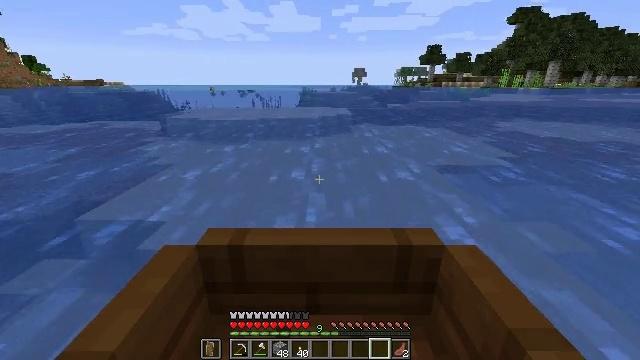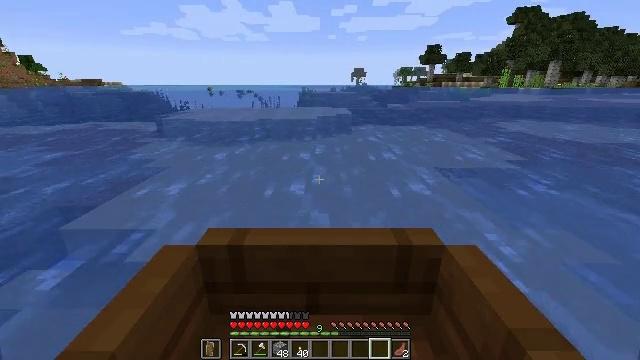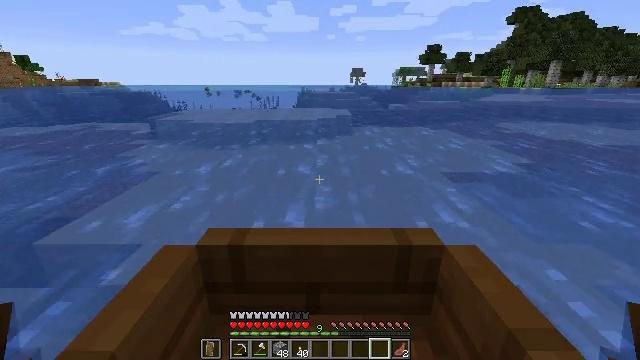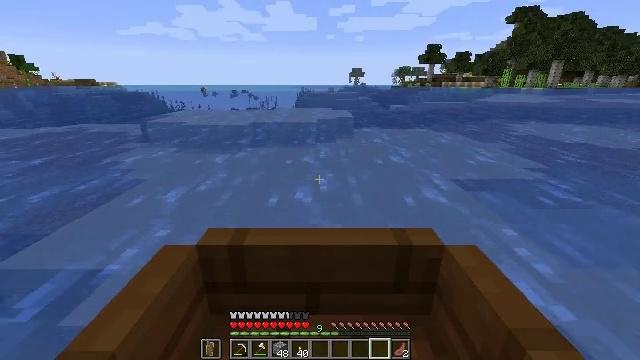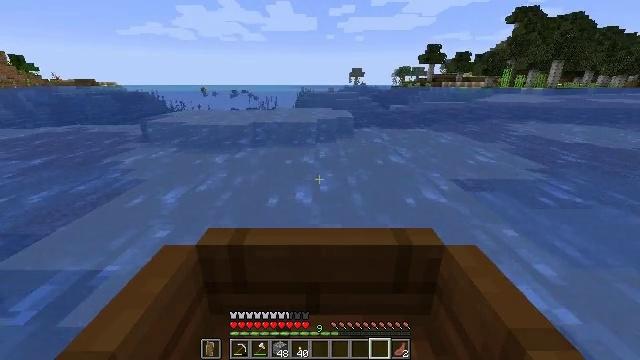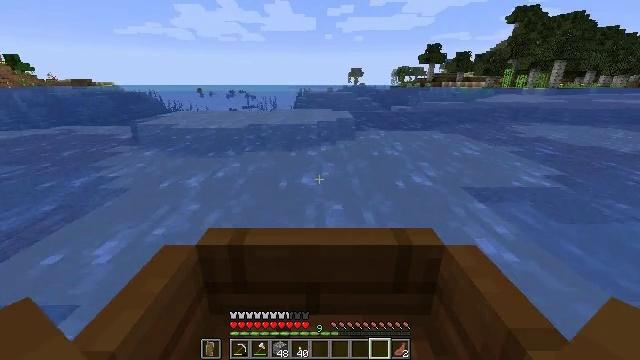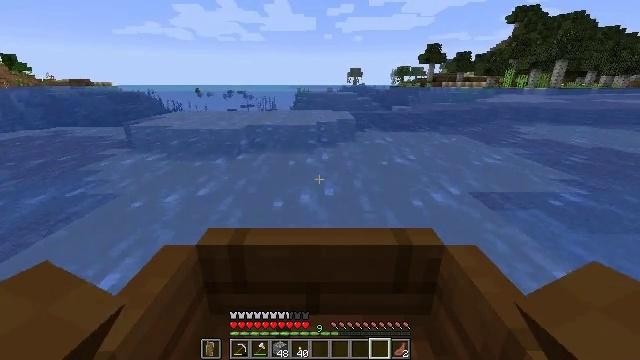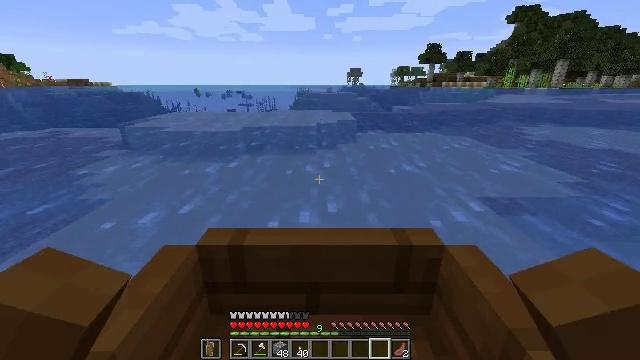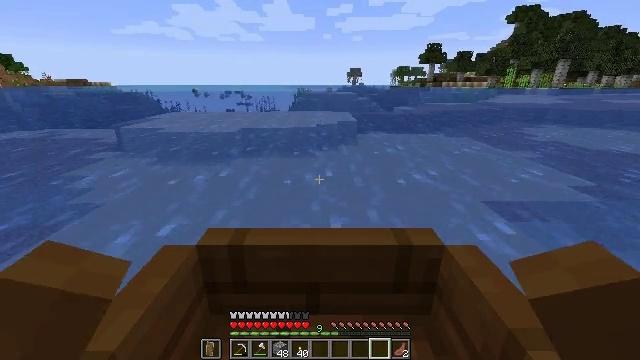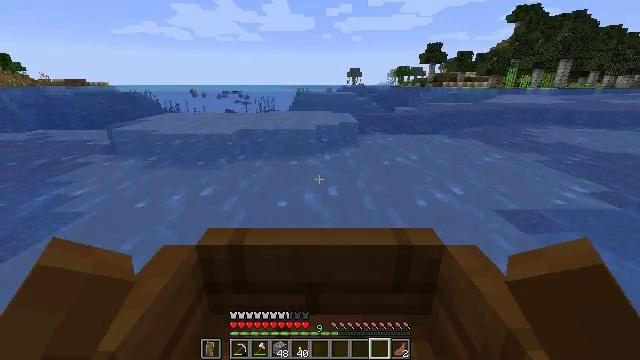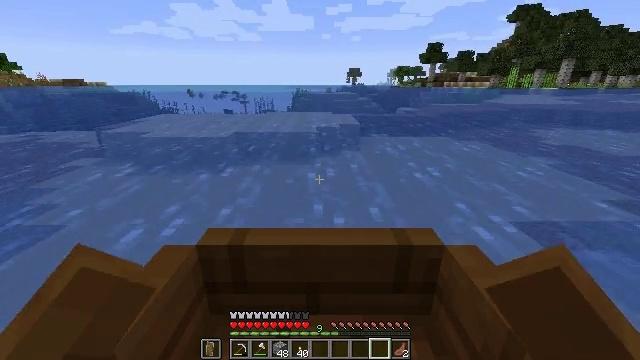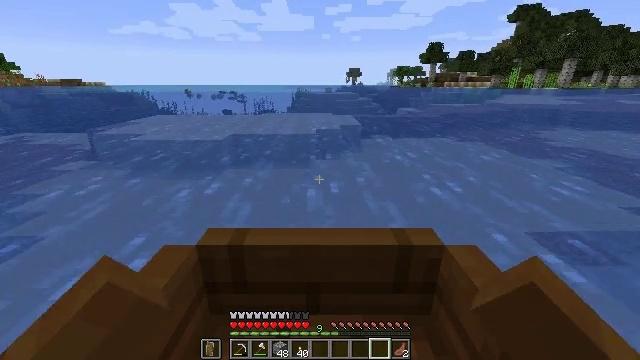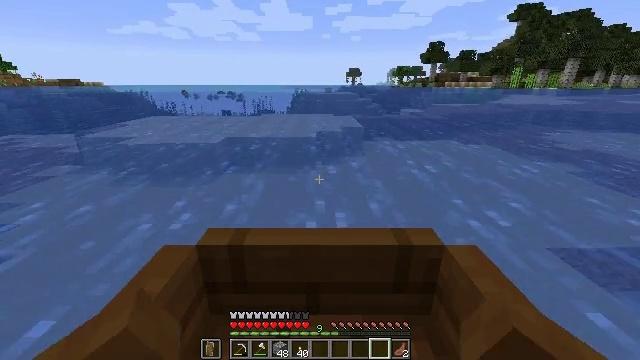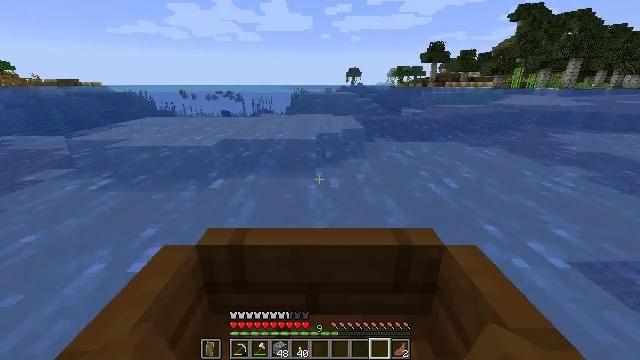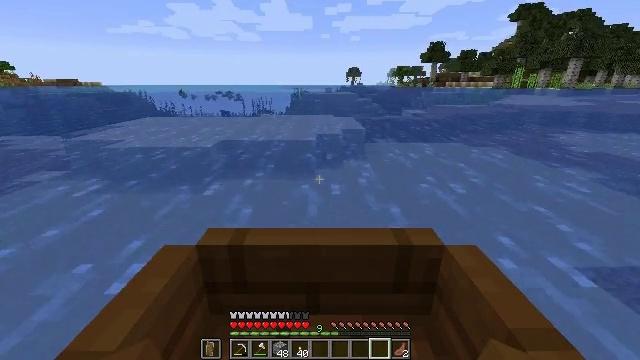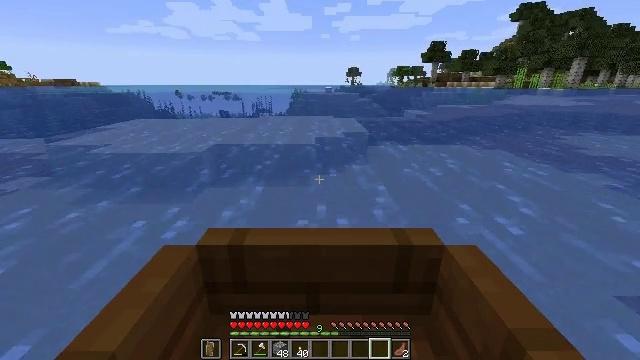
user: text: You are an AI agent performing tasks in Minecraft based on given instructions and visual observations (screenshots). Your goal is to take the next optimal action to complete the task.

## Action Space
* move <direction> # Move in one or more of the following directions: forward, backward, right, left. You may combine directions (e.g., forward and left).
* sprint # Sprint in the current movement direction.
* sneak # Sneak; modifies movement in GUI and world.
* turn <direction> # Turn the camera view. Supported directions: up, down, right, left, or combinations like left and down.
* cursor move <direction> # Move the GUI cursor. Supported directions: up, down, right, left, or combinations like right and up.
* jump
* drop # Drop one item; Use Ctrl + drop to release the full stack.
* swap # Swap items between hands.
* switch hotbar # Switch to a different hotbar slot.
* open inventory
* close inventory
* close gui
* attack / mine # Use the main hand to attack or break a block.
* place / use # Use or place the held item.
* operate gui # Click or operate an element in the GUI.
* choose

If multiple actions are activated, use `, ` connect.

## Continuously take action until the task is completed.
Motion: motion action
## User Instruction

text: Harvest kelp plant in the water.
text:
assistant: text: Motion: move forward
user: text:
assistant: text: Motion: move forward
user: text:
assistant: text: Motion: move forward
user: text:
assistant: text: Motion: move forward
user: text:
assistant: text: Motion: move forward
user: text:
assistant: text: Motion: move forward
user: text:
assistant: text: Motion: move forward
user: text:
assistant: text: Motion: move forward
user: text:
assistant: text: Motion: move forward
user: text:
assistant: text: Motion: move forward
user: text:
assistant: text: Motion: move forward
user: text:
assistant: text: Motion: move forward
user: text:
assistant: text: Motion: move forward
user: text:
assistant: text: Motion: move forward
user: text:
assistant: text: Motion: move forward
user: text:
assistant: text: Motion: move forward
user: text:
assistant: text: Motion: move forward
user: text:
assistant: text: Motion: move forward and move left
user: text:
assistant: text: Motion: move forward and move left
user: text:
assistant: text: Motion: move forward
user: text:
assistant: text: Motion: move forward
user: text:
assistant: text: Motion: move forward
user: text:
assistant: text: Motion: move forward
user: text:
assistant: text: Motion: move forward
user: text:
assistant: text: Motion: move forward
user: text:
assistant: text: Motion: move forward
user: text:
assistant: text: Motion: move forward
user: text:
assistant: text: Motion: move forward
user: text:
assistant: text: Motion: move forward
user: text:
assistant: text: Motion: move forward